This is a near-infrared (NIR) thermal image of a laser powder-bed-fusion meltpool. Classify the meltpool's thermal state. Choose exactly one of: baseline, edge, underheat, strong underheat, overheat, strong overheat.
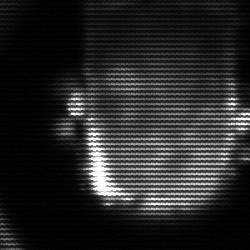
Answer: baseline